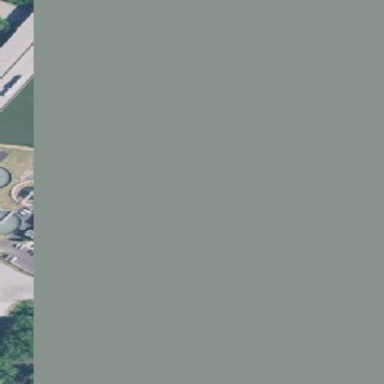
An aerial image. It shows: Wastewater plant.